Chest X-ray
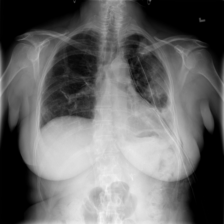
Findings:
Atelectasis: negative
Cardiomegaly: negative
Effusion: negative
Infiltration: negative
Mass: negative
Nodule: negative
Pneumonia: negative
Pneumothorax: negative
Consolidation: negative
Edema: negative
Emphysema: negative
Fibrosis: negative
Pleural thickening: negative
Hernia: negative